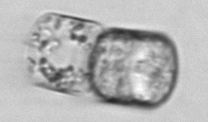
Label: Lauderia_annulata